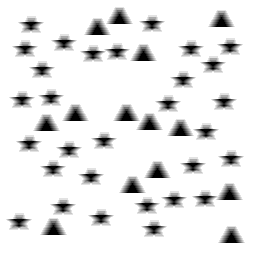
Squares: 0
Triangles: 14
Stars: 30
Total shapes: 44